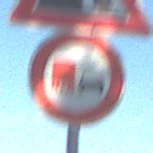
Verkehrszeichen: UeberholverbotKraftfahrzeuge
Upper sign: SteinschlagLinks
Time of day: MorningAfternoon
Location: Outdoor (Nature)
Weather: Clear
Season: Autumn
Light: Natural